Question: I'm using SVN via AnkhSVN for my project and whenever I go to commit I get the following error(s). I have no idea what this path is that it's looking for, so what can I do to resolve this?
This is weird because that directory has never existed, not removed or deleted either. No files appear to be in conflict either, so this one has me stimpted.
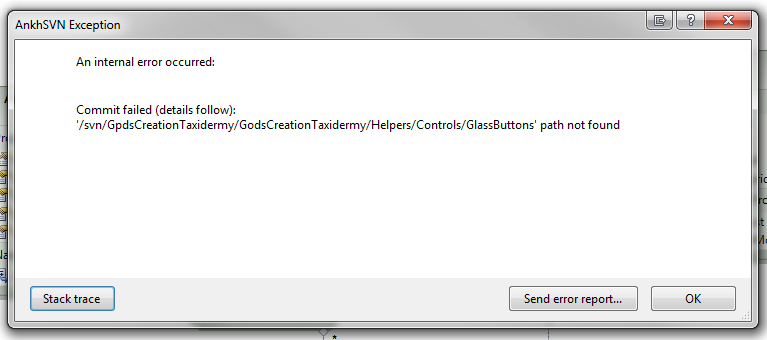
Answer: I think you need to update first, and then commit.
If that fails, please give some more information:
- - - 'svn info'